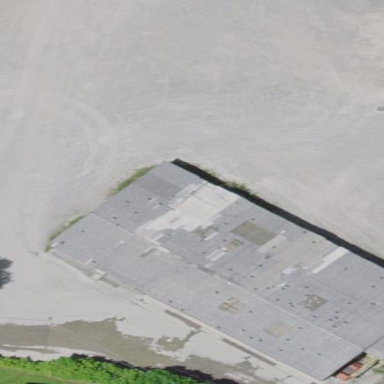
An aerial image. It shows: Industrial building.